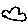
Label: cloud